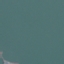
Land use / land cover: SeaLake